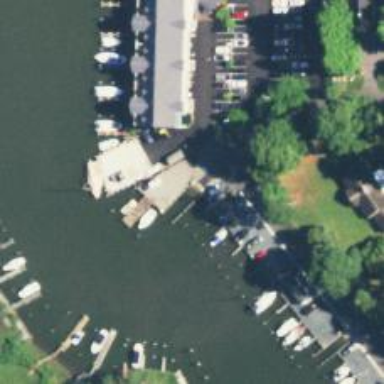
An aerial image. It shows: Slipway on leisure land.